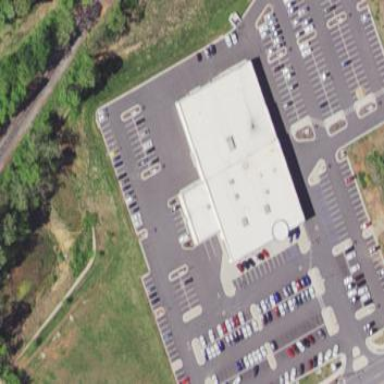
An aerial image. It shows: Car shop.